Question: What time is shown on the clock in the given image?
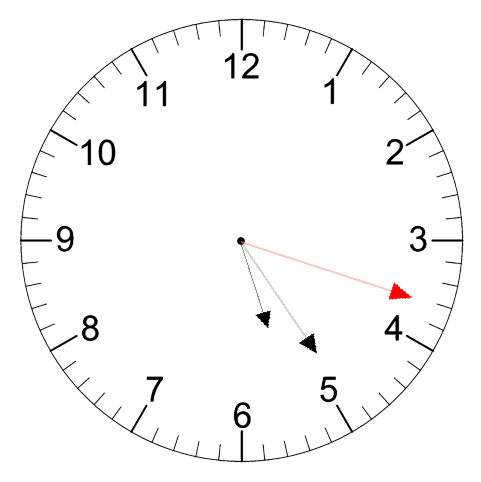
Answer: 05:24:18